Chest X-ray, PA view. Patient: 70 years old, sex F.
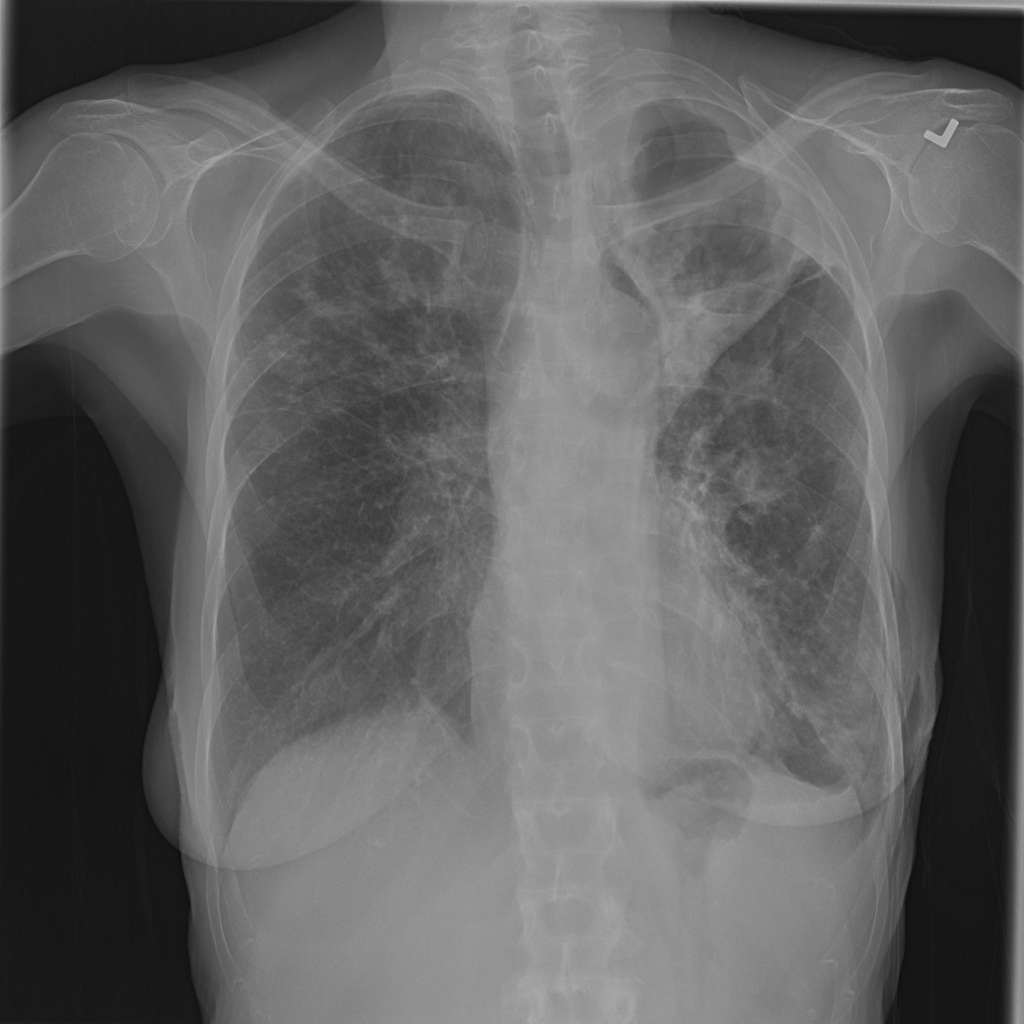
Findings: Atelectasis, Infiltration